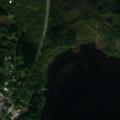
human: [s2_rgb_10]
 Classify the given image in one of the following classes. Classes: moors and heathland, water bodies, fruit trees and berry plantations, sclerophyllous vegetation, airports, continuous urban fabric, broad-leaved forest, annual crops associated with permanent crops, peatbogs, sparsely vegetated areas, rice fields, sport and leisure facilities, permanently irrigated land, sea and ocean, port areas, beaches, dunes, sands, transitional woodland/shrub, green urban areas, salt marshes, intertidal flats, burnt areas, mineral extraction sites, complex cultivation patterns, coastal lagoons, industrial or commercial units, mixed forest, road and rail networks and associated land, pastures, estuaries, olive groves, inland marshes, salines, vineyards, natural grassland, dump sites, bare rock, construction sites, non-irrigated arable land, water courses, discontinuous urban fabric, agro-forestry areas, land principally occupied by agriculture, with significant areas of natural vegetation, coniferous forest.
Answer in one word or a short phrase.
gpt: discontinuous urban fabric, broad-leaved forest, mixed forest, water bodies